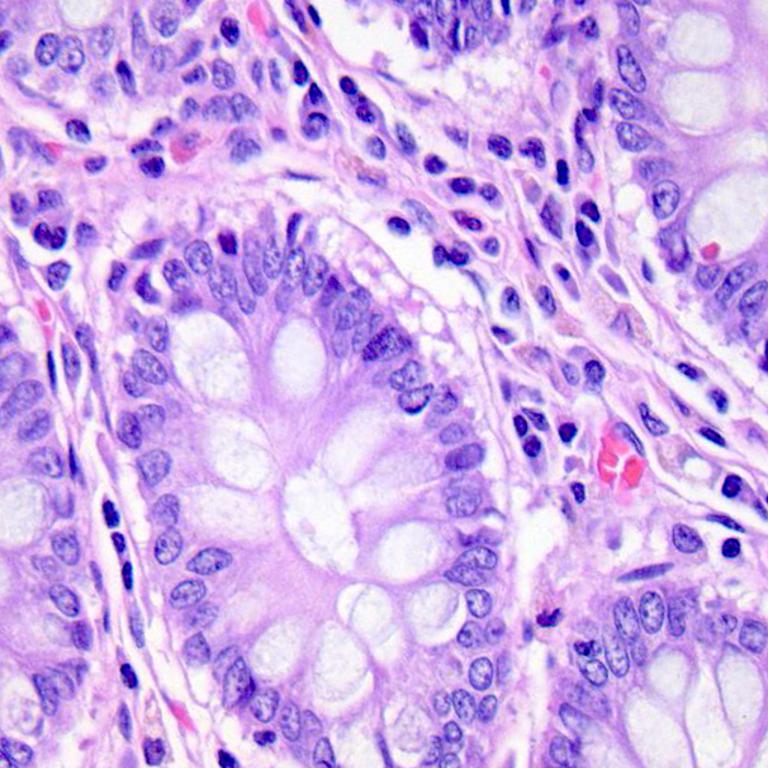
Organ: colon
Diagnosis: benign